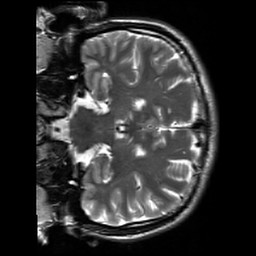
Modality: T2w
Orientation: coronal
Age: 23
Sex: male
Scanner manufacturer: siemens
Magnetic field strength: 3 T
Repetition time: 7 s
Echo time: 0.09 s